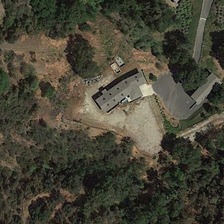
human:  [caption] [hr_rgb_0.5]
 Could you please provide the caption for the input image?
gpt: there are two grey roof houses on the hill .

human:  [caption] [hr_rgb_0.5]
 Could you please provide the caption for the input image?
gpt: a large number of trees were planted around the house with grey roof .

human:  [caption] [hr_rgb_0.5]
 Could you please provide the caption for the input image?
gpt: there are two grey roof houses on the hill .

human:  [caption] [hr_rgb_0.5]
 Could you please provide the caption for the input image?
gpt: a large number of trees were planted around the house with grey roof .

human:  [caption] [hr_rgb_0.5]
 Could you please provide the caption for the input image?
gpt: a large number of trees were planted around the house with grey roof .